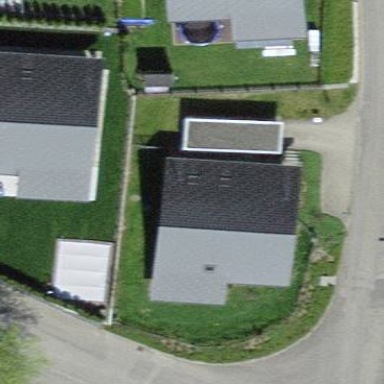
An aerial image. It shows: Simple and straightforward house.